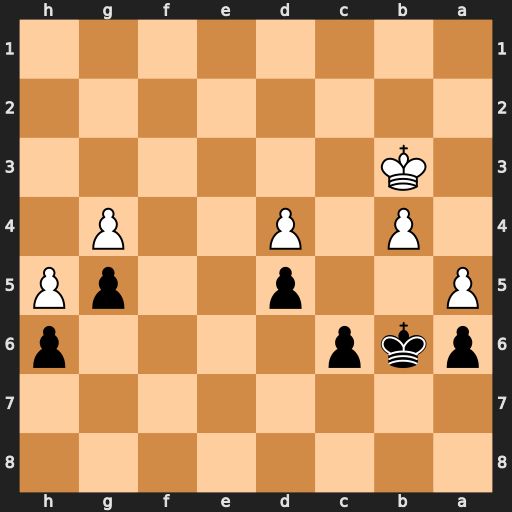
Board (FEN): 8/8/pkp4p/P2p2pP/1P1P2P1/1K6/8/8
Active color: b
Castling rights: -
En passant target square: -
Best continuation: Kb5 Kc3 Ka4